Field crop: maize
Growth stage: 2
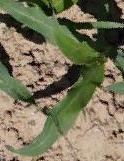
Species: maize